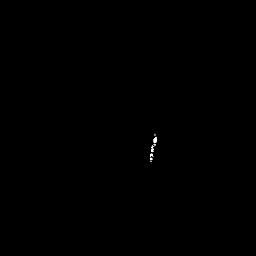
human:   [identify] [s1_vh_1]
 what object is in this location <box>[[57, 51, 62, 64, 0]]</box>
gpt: <ref>1 small ship at the center</ref>